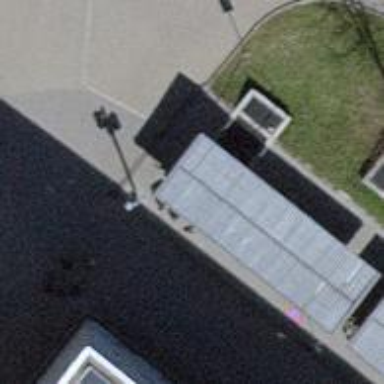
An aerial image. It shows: E-scooter parking area.